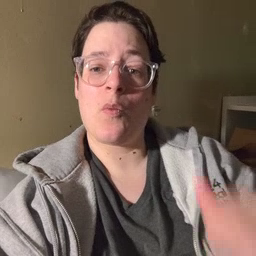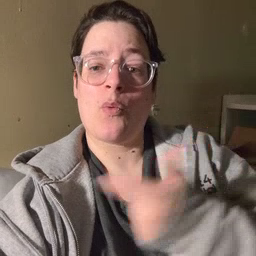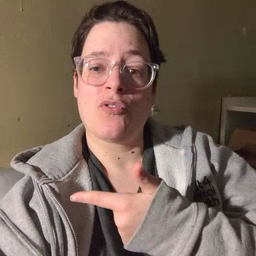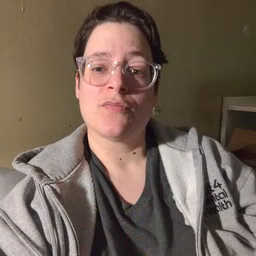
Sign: all